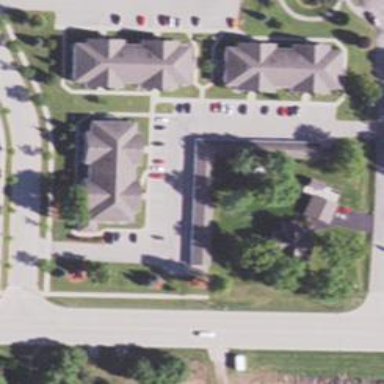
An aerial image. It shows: Group of garages.